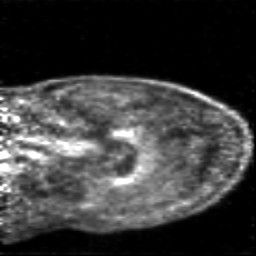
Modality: PET
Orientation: sagittal
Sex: female
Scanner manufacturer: siemens